Question: here is the field in my table

how do I select rows where a column contains only 5, not 15
if 'SELECT * FROM'vendor'WHERE'services'LIKE '%5%'' it will select that have 15 too.
any idea?
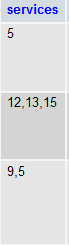
Answer: Using regexp:
'''
SELECT * FROM 'VENDOR' WHERE 'services' REGEXP '[[:<:]]5[[:>:]]';
'''
(I just recently answered this in <URL>